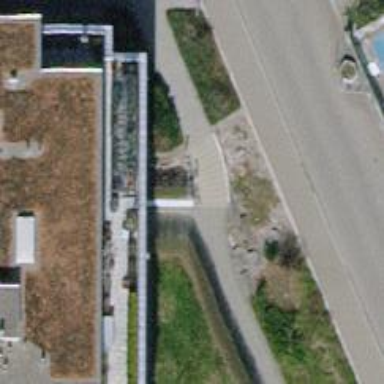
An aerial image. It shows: Concrete steps.